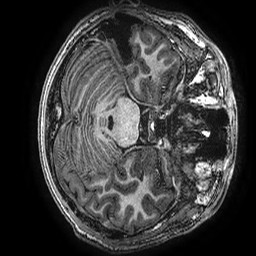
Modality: T1w
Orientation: axial
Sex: male
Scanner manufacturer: ge
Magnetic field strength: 3 T
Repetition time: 0.00766 s
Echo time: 0.003476 s